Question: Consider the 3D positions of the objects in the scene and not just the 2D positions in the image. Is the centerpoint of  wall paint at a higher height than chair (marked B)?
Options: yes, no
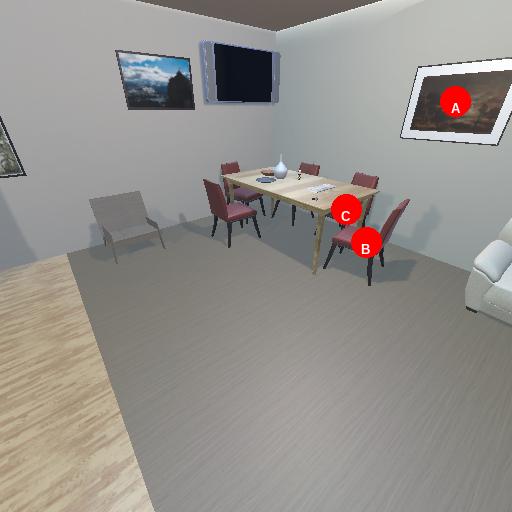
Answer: yes